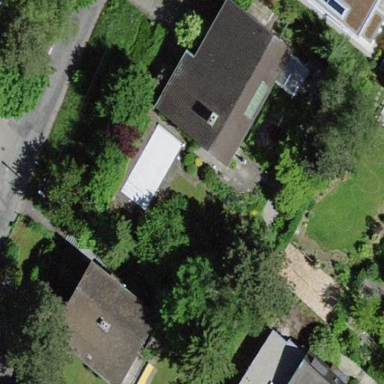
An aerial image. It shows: Simple house.